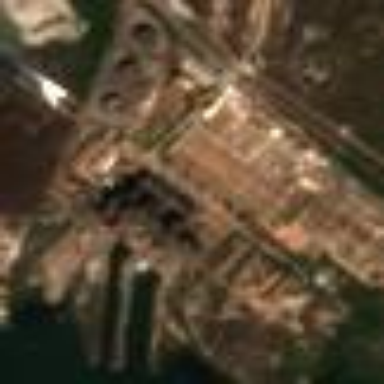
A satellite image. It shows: Power plant.